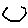
Label: hexagon